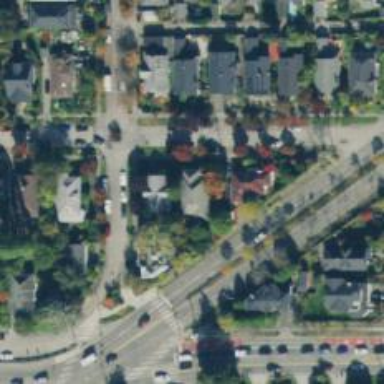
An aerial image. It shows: Traffic calming island.